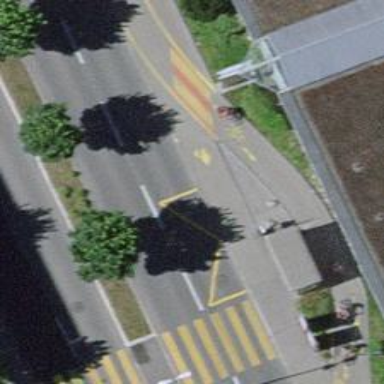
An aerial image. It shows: Public transport stop position.